Question: I'm completely new to Linux and have been trying to get my (Windows built) Java Swing projects to work correctly on XUbuntu on a separate machine from executable jar files I built.
I've reduced the problem to a minimum amount of code
'''
import java.awt.Dimension;
import javax.swing.*;
public class JFrameTest extends JFrame {
public JFrameTest(String title) {
super(title);
JLabel lab = new JLabel("Label");
this.getContentPane().add(lab);
this.setMinimumSize(new Dimension(200, 200));
this.pack();
this.setVisible(true);
}
public static void main(String args[]) {
try {
UIManager.setLookAndFeel(UIManager.getSystemLookAndFeelClassName());
} catch (Exception e) {
// TODO Auto-generated catch block
e.printStackTrace();
}
JFrameTest frame = new JFrameTest("Title");
frame.setDefaultCloseOperation(JFrame.EXIT_ON_CLOSE);
}
}
'''
On Windows I see:

In Xubuntu I just see a grey box and the label, not the Title or close icons etc. I also have to kill (-9) the jvm after I've ctrl zedded from the command line. I launched it with java -jar filename.jar
My Linux machine is running Xubuntu 11. I've installed the sun Java 6_24 JRE. I Googled for this and found something similar relating to Compziz(?) but this was allegedly fixed a while back. I'm a bit stuck now. I have got one Swing app that works OK in that it responds to buttons OK but still doesn't show the Title etc. Any help would be much appreciated.
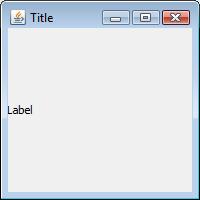
Answer: I don't use Xubuntu, but the general rule is that any code that updates a GUI should be executed on the Event Dispatch Thread. See the section from the Swing tutorial on <URL>.
The examples from the Swing tutorial all use a format like this:
'''
import java.awt.*;
import javax.swing.*;
import javax.swing.text.*;
public class SSCCE extends JPanel
{
public SSCCE()
{
add( new JLabel("Label") );
}
private static void createAndShowUI()
{
JFrame frame = new JFrame("SSCCE");
frame.setDefaultCloseOperation(JFrame.EXIT_ON_CLOSE);
frame.add( new SSCCE() );
frame.pack();
frame.setLocationRelativeTo( null );
frame.setVisible( true );
}
public static void main(String[] args)
{
EventQueue.invokeLater(new Runnable()
{
public void run()
{
createAndShowUI();
}
});
}
}
'''